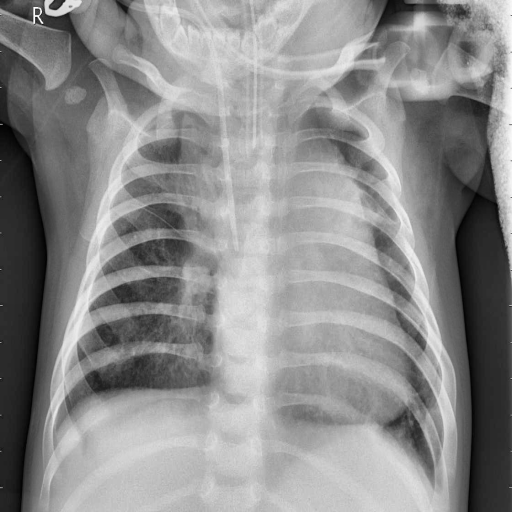
Finding: PNEUMONIA